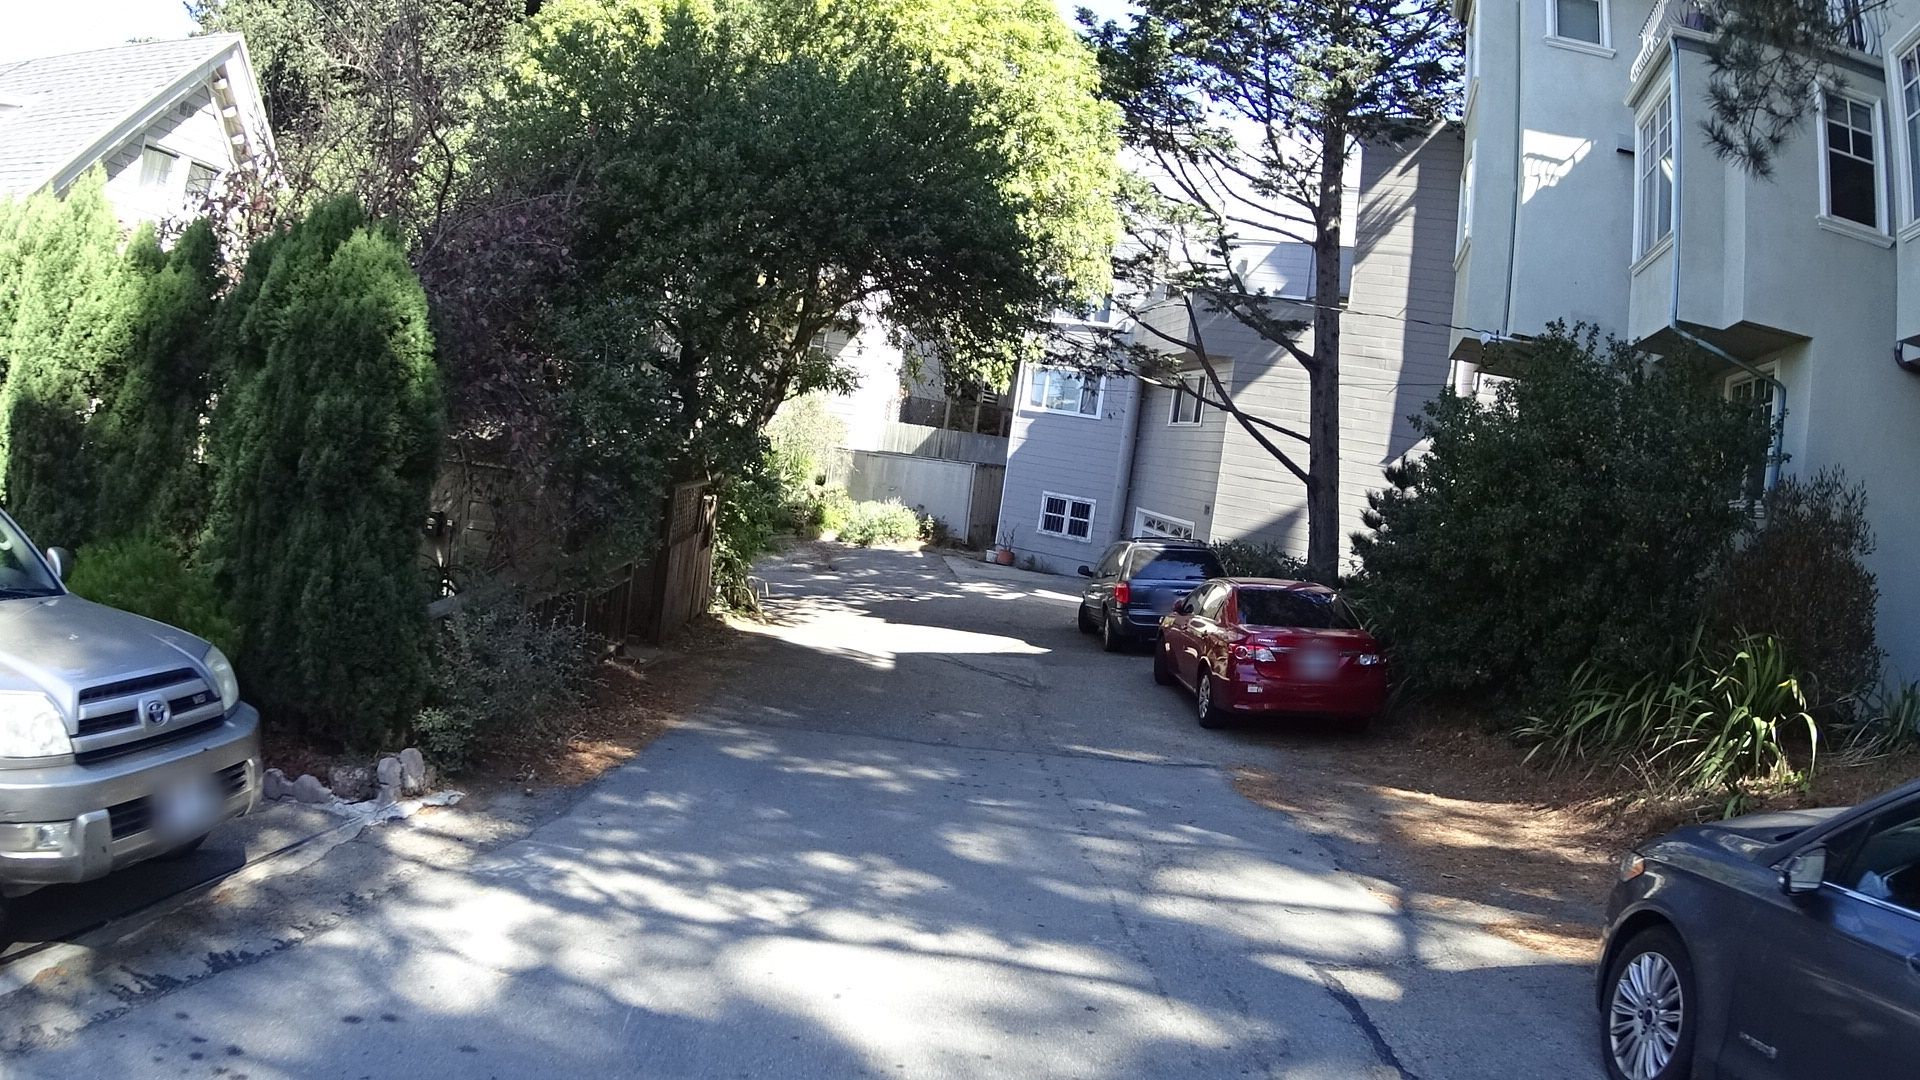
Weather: clear
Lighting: day
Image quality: good
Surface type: walking surface
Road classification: residential, service, footway
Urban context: urban centre
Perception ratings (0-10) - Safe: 5.75, Lively: 3.57, Beautiful: 8.87, Boring: 3.9, Depressing: 3.76, Wealthy: 5.17